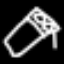
Label: bed